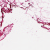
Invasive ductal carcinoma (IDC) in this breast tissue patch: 0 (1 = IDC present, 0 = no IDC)